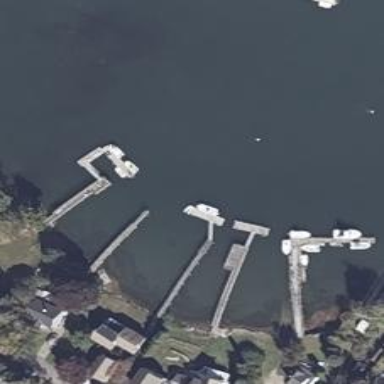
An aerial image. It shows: Man-made pier.